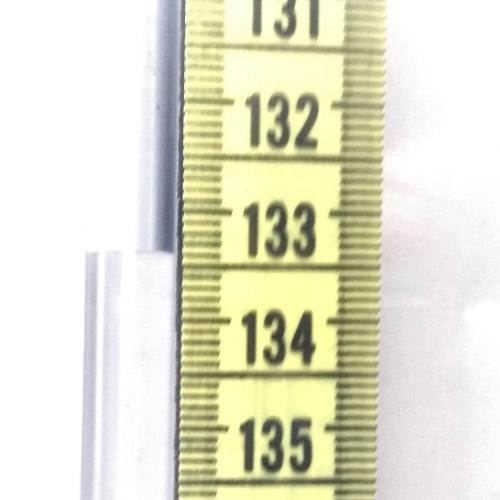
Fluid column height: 133.4 cm